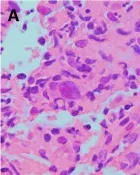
Case Pathology. H&E stain of initial core biopsy of left cervical lymph node showing atypical lymphocytic infiltrate consisting of isolated large, pleomorphic, atypical lymphoid cells, including cells with features of Hodgkin/Reed-Sternberg cells. X1000.
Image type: pathology (h&e)